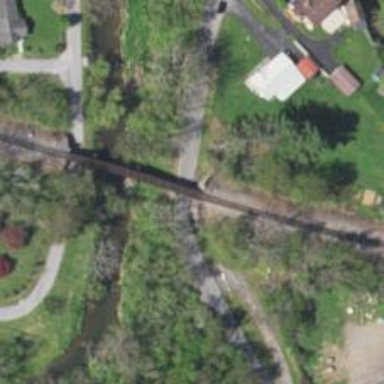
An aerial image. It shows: Railway bridge.